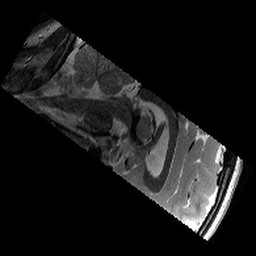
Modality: T2w
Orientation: sagittal
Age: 11
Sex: female
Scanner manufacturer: siemens
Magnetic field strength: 3 T
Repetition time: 9.23 s
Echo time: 0.067 s